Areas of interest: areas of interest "Scenic Spot"
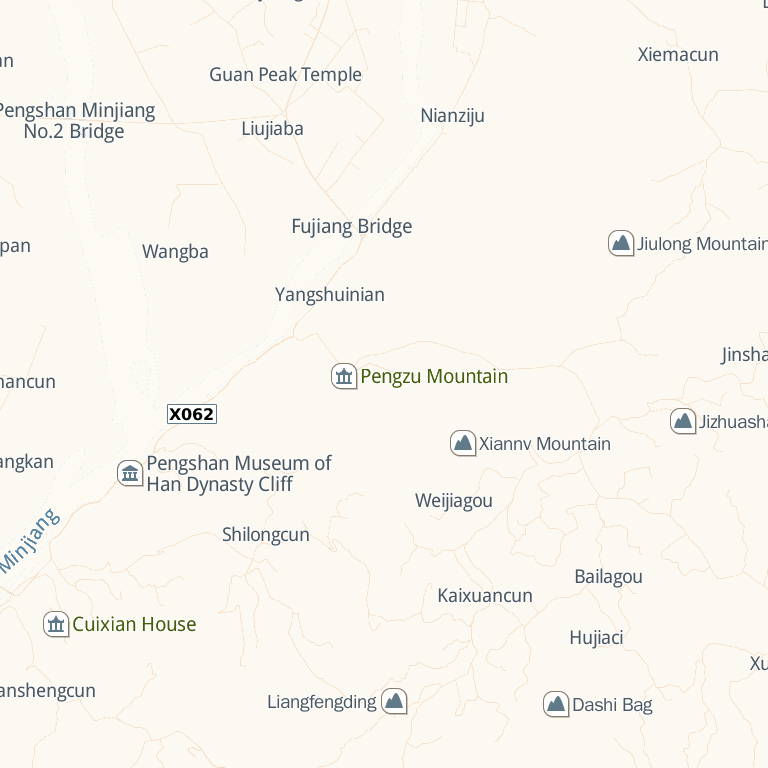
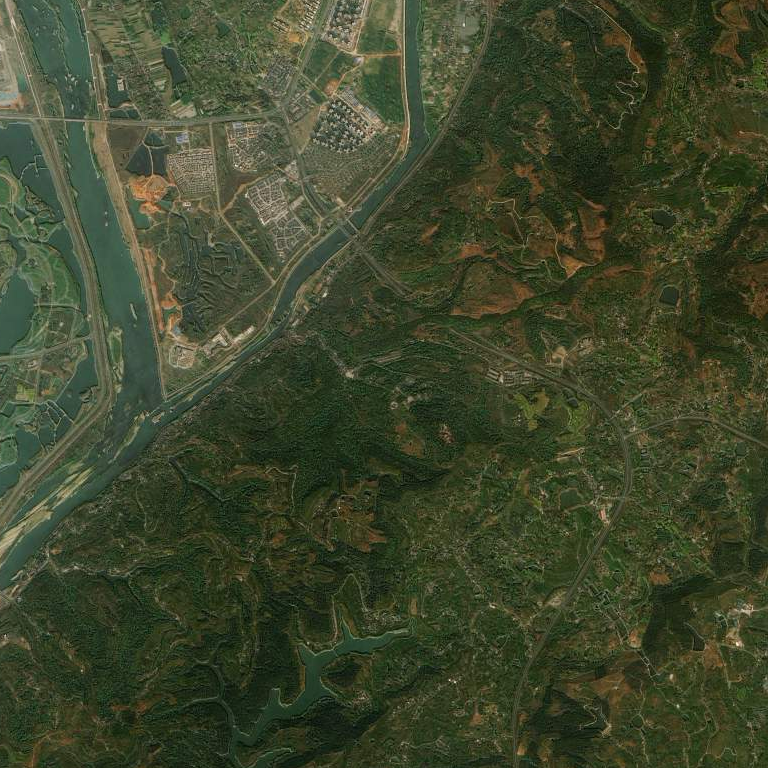